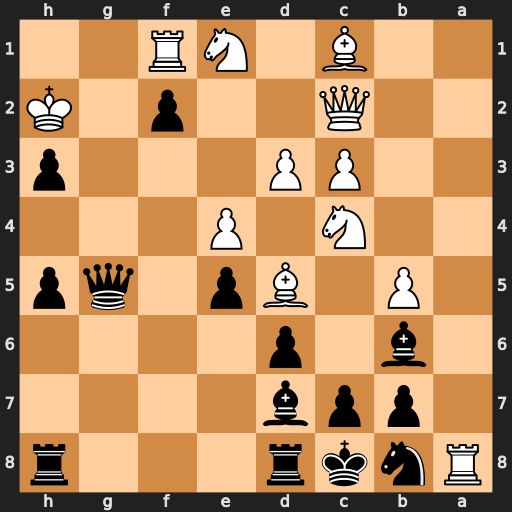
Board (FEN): Rnkr3r/1ppb4/1b1p4/1P1Bp1qp/2N1P3/2PP3p/2Q2p1K/2B1NR2
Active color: b
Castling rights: -
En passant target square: -
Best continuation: Qg1+ Rxg1 fxg1=Q#